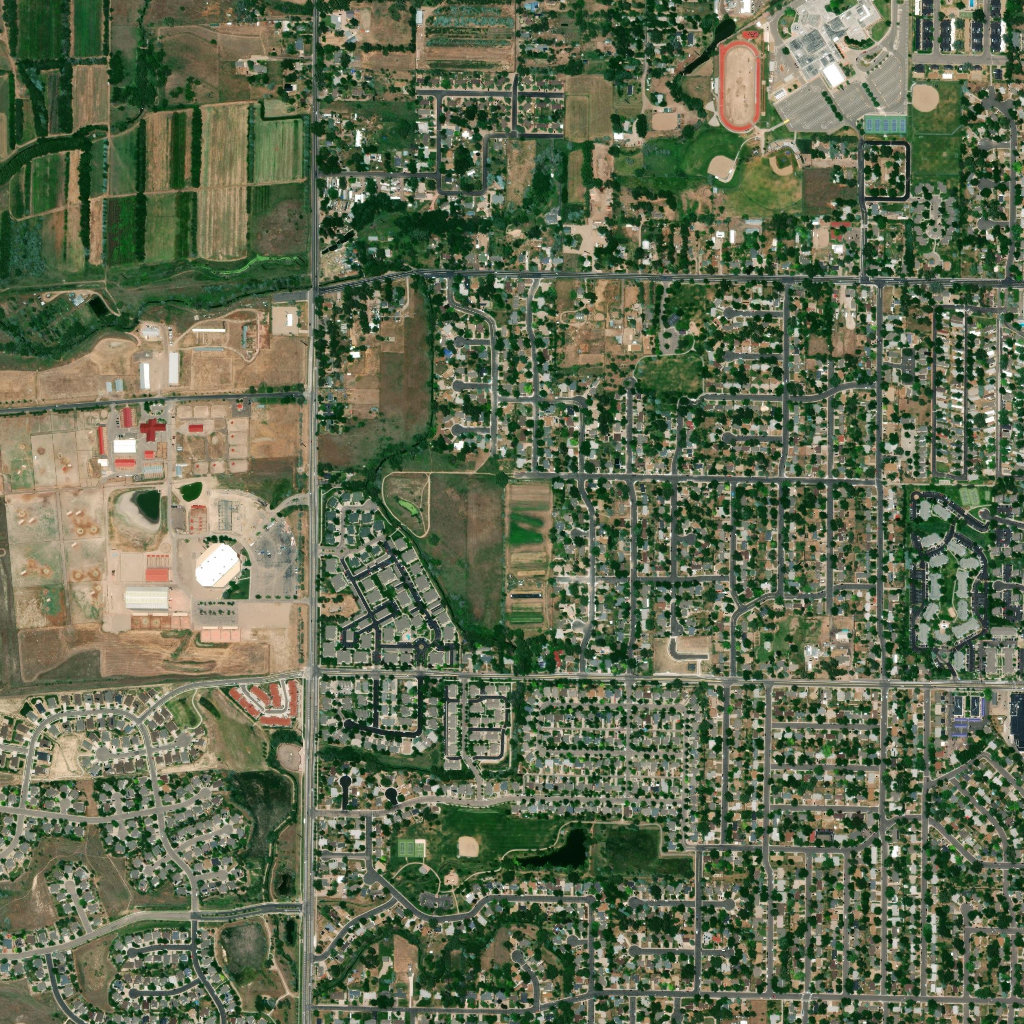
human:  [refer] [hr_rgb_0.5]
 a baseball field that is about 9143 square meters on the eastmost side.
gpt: <box>[[89, 8, 93, 13, 0]]</box>